Breast ultrasound image
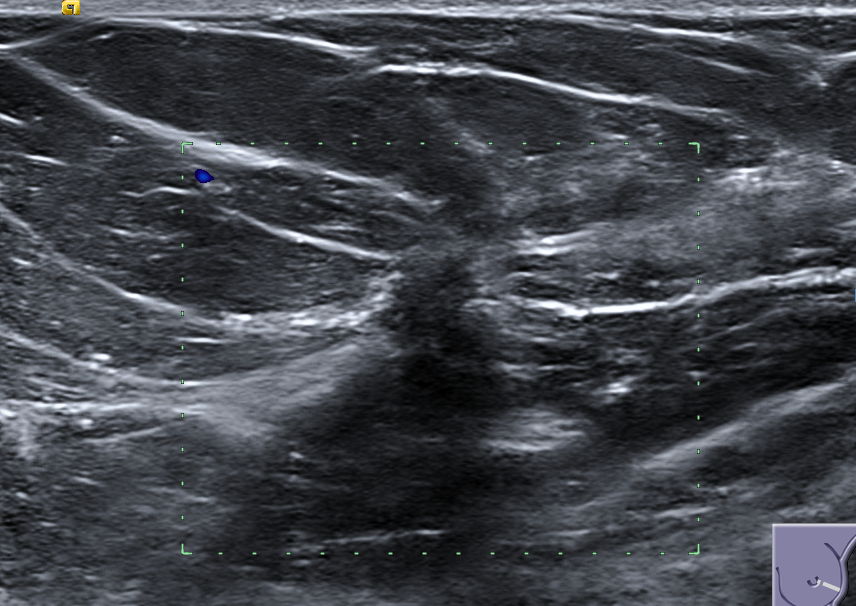
Diagnosis: malignant